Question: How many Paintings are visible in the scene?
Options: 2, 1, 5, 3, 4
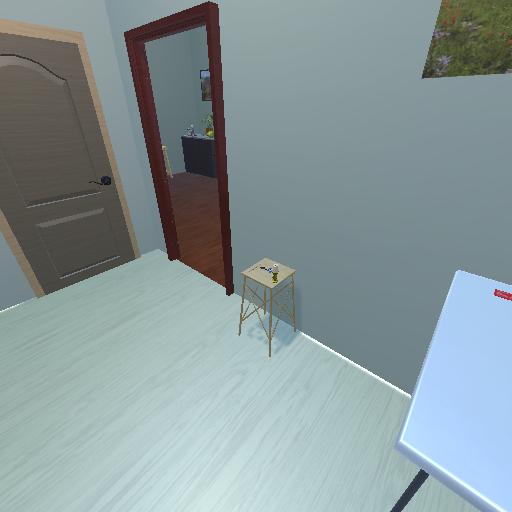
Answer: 2